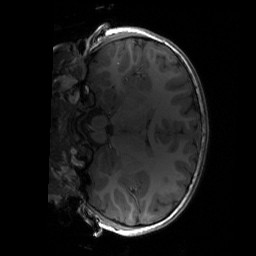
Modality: T1w
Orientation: coronal
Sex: male
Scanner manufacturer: siemens
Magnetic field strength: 3 T
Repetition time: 1.9 s
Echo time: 0.00243 s